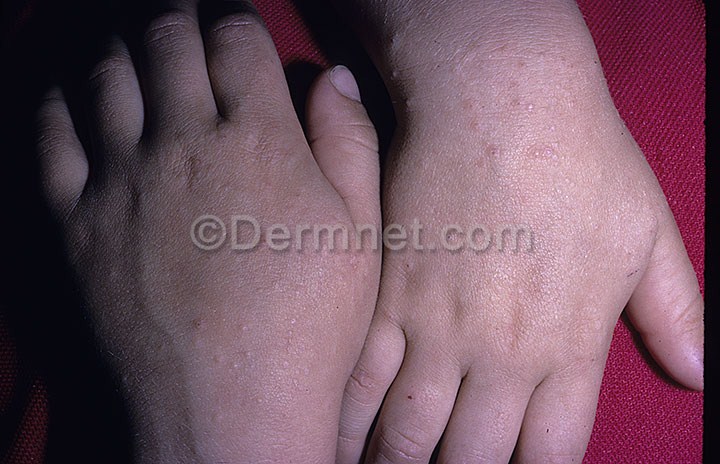
Disease: Psoriasis pictures Lichen Planus and related diseases